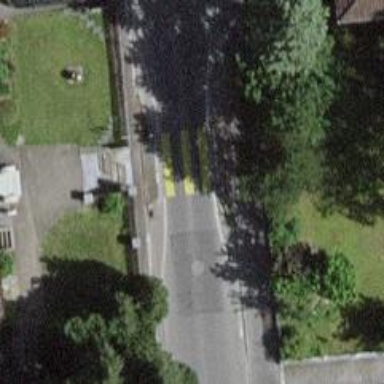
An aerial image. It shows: Asphalt road with chicane for traffic calming.